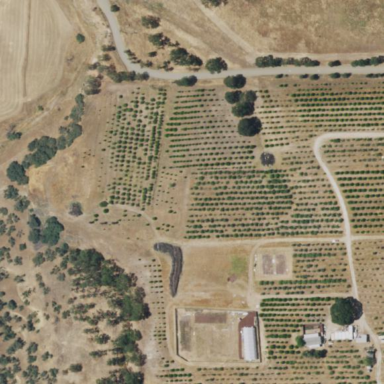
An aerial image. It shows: Orchard.